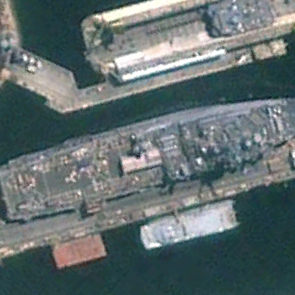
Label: combat